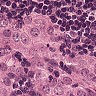
Metastatic tissue present: yes